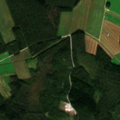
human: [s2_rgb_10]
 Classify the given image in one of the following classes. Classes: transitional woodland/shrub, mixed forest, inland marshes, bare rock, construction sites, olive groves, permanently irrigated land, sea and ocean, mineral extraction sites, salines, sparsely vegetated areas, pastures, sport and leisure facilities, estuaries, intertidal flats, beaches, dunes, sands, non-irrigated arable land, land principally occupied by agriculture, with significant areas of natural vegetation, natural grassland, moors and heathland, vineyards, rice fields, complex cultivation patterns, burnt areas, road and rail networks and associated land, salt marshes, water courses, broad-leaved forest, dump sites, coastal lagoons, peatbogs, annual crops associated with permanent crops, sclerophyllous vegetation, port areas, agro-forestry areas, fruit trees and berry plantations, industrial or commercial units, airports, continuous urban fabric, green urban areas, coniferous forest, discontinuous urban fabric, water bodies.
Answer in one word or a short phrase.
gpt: non-irrigated arable land, coniferous forest, mixed forest